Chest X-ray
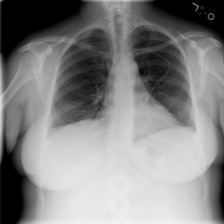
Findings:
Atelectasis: positive
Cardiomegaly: negative
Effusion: negative
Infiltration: negative
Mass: negative
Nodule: negative
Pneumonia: negative
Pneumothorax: negative
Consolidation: negative
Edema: negative
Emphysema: negative
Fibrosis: negative
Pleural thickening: negative
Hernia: negative